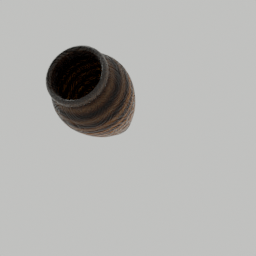
Label: decoration